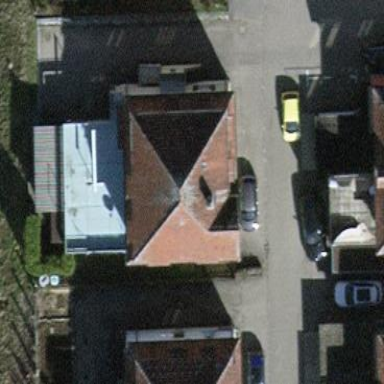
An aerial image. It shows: Hipped roof on residential building.